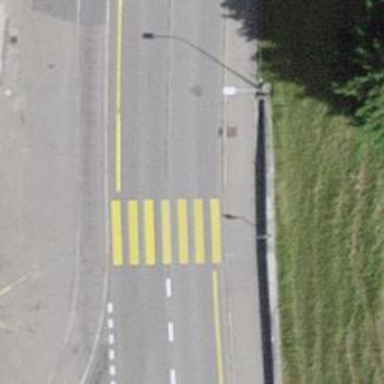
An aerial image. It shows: Uncontrolled zebra crossing on the road.